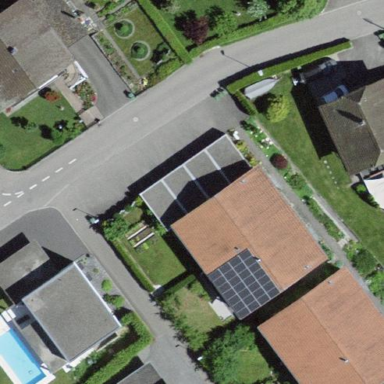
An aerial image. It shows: Garage.